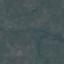
Land use / land cover: HerbaceousVegetation